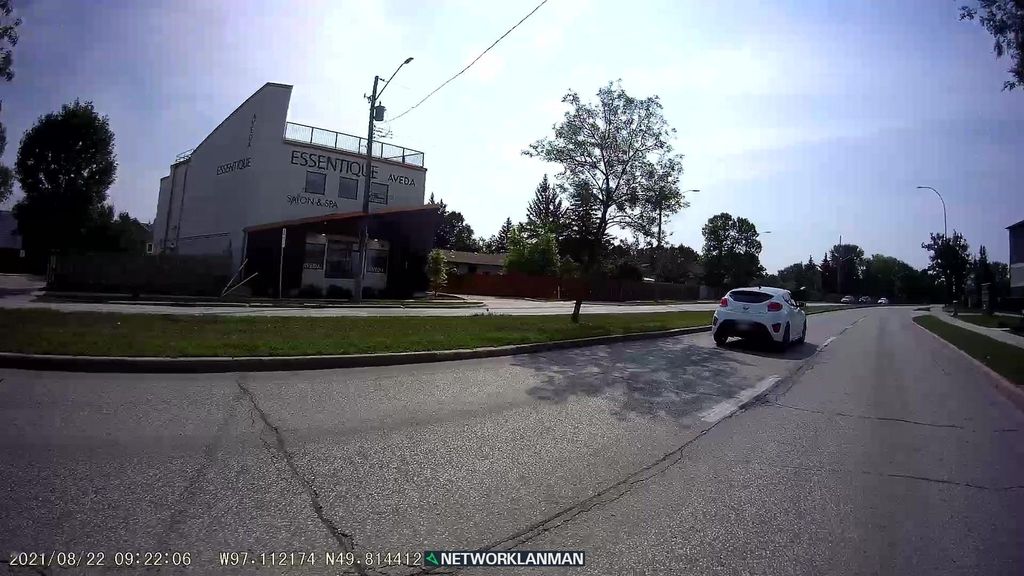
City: winnipeg